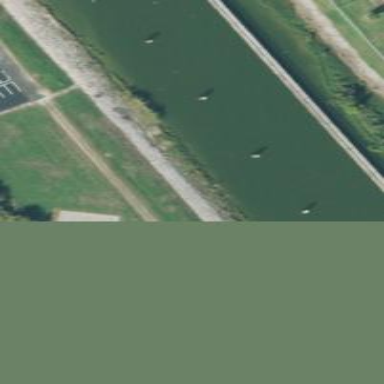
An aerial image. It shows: Lock along waterway.